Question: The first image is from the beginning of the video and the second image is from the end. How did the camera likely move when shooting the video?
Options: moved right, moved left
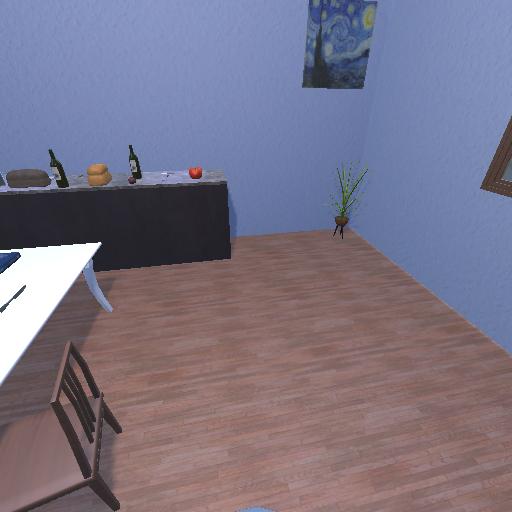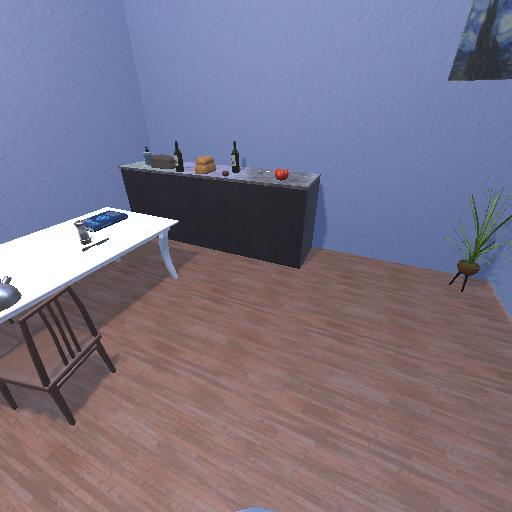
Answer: moved right